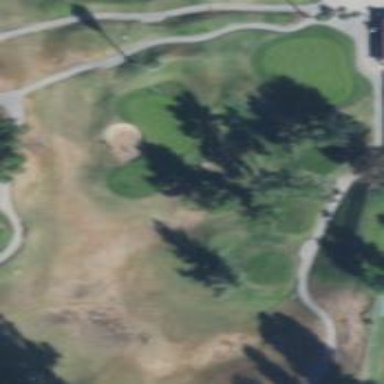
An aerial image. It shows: View of golf hole.